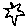
Label: star